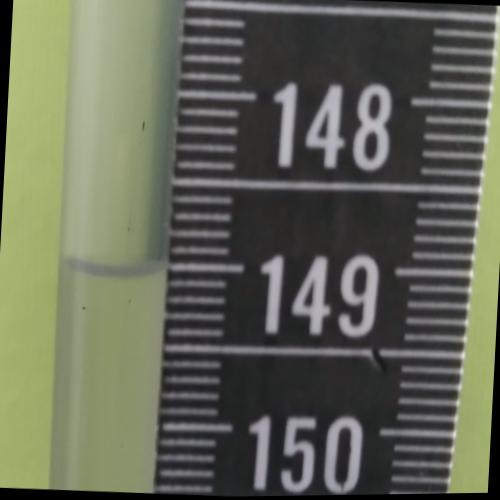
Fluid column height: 149.0 cm